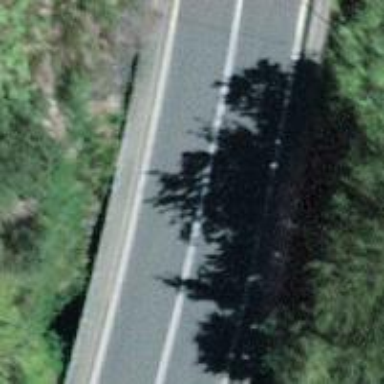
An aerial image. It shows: Tertiary road with asphalt surface that goes over bridge.